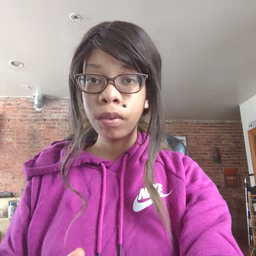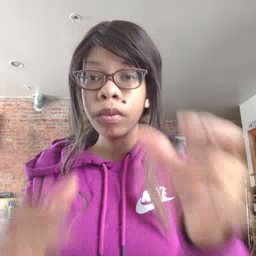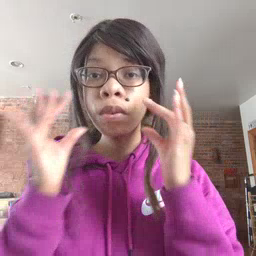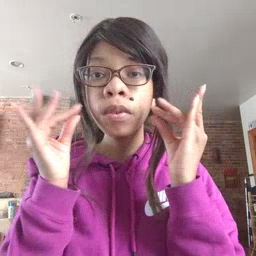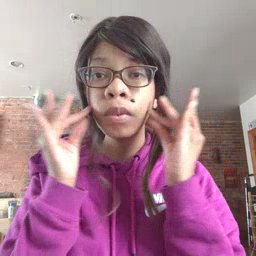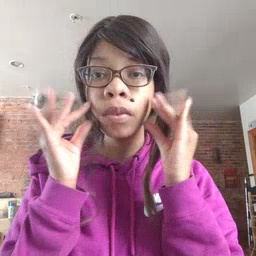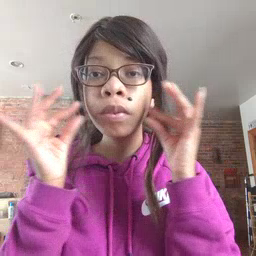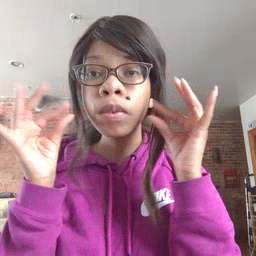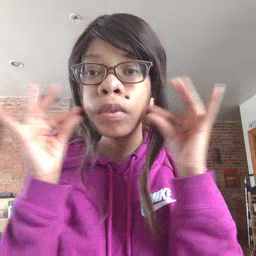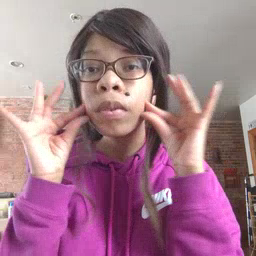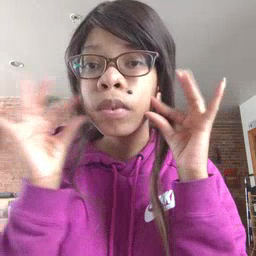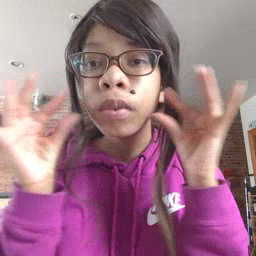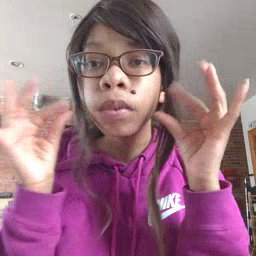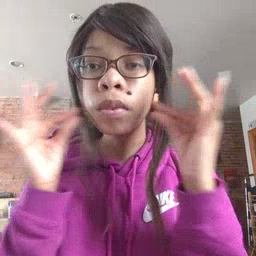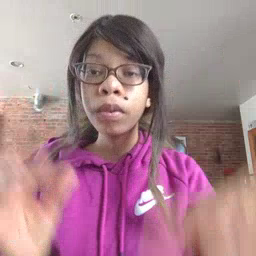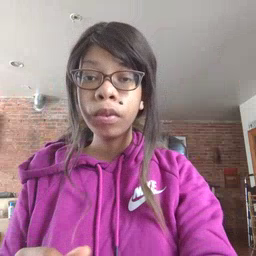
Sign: cat